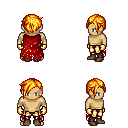
a pixel art fantasy rpg character, male body template, human, tanned skin, red tattered cape, gold greaves, light blonde pixie cut hairstyle, gold gloves, brown shoes, four views (front, back, left, right), 2x2 character sprite sheet, small pixel art, hard edges, no anti-aliasing